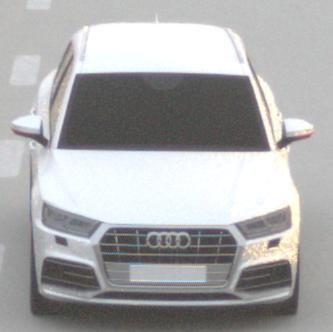
Make: Audi
Model: Q5 45 TFSI
Detailed model: Q5 (FY)
Model produced from: 2019/01
Model produced until: 2019/05
Doors: 5
Color: white
Road condition: dry road
Daytime: sunrise or sunset
Contrast: low contrast